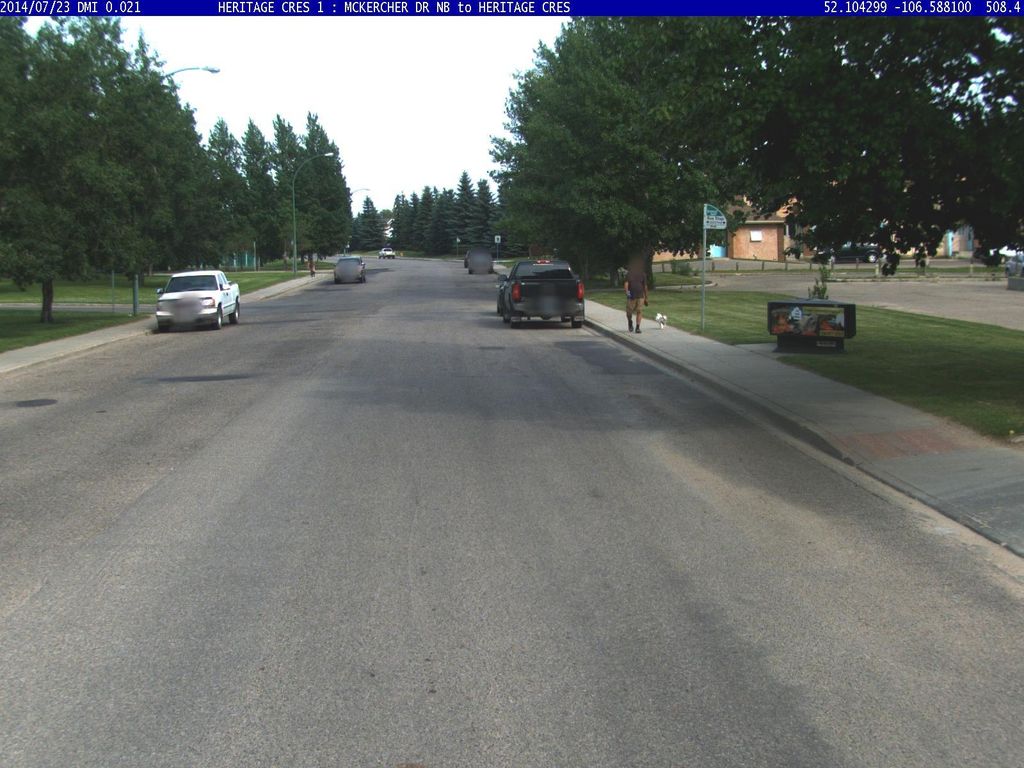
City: saskatoon